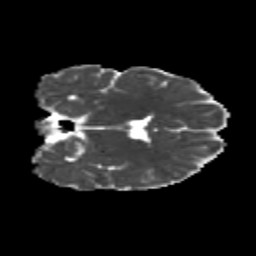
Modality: MD
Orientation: coronal
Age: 11
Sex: male
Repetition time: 9.512 s
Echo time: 0.089 s